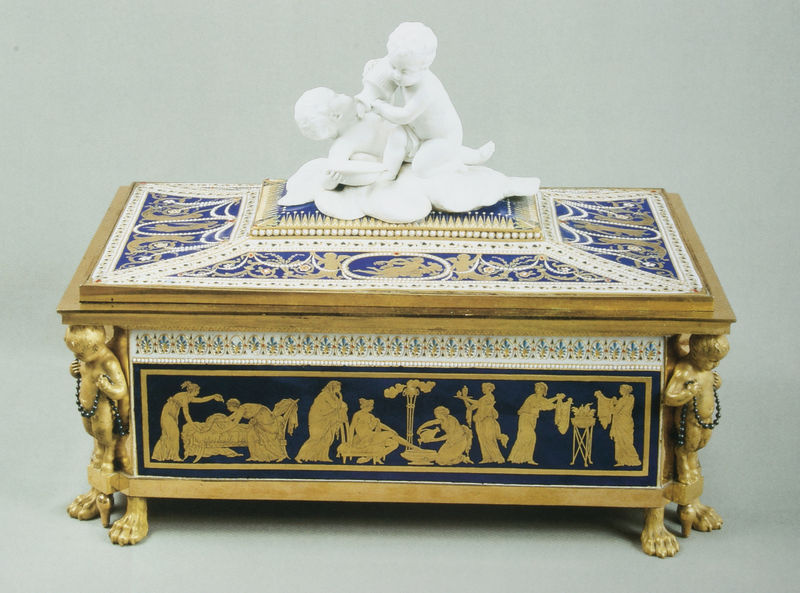
Titel: Schatulle mit Deckel aus einer Toilettengarnitur
Künstler: L. S. Boizot
Standort: St. Petersburg
Institution: Schloss Pawlowsk
Schlagwörter: baum, blau, dunkel, feuer, fuß, kampf, kopf, wasser, weiß, wolken, frauen, menschen, bunt, frau, hell, hintergrund, holz, marmor, männer, schmuck, schwarz, szene, wolke, muster, ornament, trinken, band, barock, geschichte, schale, figur, gold, schnur, schnüre, tücher, gewänder, kind, klassizismus, perlen, rokoko, kinder, amphore, amphoren, engel, keramik, krug, putte, skulptur, vase, beine, relief, füße, liebe, liegen, farben, kette, farbe, figuren, blue, kissen, men, ornate, people, pillow, white, women, dekoration, wein, black, figures, golden, green, table, yellow, spielen, büste, floral, ornamente, verzierung, bett, pattern, metall, stuck, pfoten, nackte, plastik, bemalt, foto, fotografie, bad, balgen, spiel, waschen, erker, truhe, deckel, antike, dose, eckig, porzellan, vergoldet, babys, streit, ketten, kiste, schachtel, krallen, mythologie, intarsien, kasten, verziert, ecken, kunstgewerbe, fries, liege, sims, skulpturen, löwen, antik, angels, greek, naked, nude, roman, stone, griechisch, musen, rechteckig, water, griechenland, historismus, venus, child, feet, kassetten, löwe, schmuckschatulle, schatulle, gips, kitsch, prunk, teuer, putten, bemalung, decoration, kunsthandwerk, objekt, putti, dienerinnen, szenen, email, schrein, kästchen, behälter, urne, tatzen, necklace, sculpture, statue, wings, aufbewahrung, schatz, lade, geschnitzt, antikisch, kaiserin, kostbar, amoretten, children, römisch, elfenbein, alabaster, klassisch, cherubs, cupid, marble, abbildungen, klauen, kassette, giessen, royal, box, rectangle, sarkophag, betten, vases, statues, blau weiß, länglich, legs, tazen, chest, bathing, figure, paws, wash, baby, elegant, hooves, liebesspiel, kogeln, löwenfüsse, kids, playing, riese, carving, pflegen, atlanten, tierfüsse, jug, lion, border, frieze, herrin, perlenschnüre, cupidos, kiste sarg porzellan, löwenkrallen, löwentatzen, ornamentef, ostereier, pferdefüsse, leg, babies, blauu, tile, tomb, pouring, game, basic, jewel, raised, wrestling, m, panel, soap, enamel, case, corners, claw, lid, bead, beads, clean, motives, claw foot, furen, liebesgabe, lacquer, foot washing, orate, actions, medieval age, prunvoll, tom, onate